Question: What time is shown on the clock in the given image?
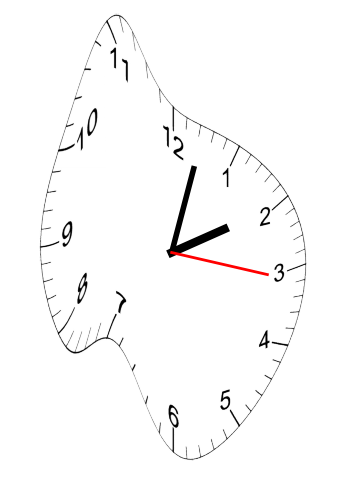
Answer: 02:02:16